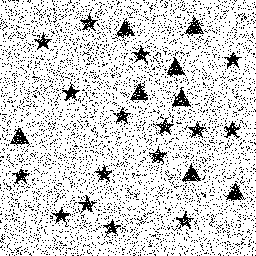
Squares: 0
Triangles: 8
Stars: 16
Total shapes: 24